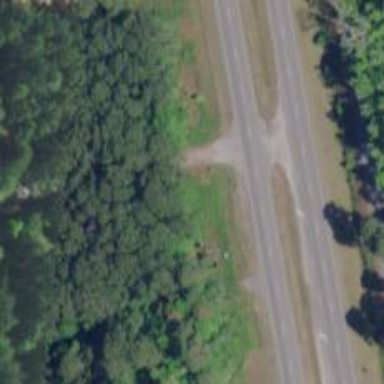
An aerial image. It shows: Trunk highway.